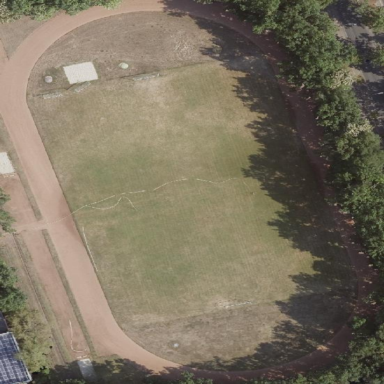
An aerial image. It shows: Track in leisure land.